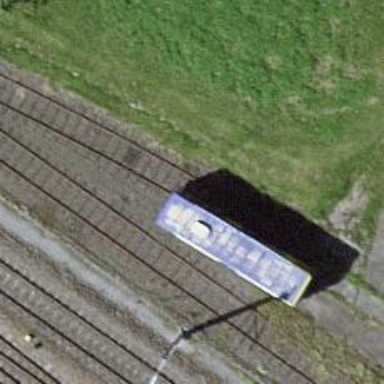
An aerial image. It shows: Abandoned railway spur with one track.